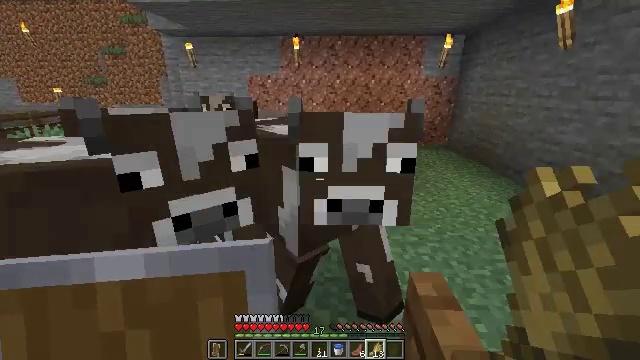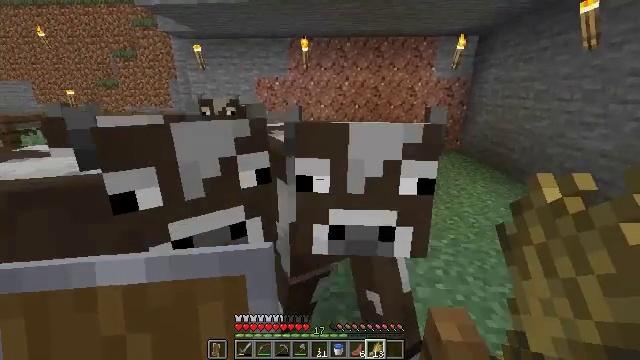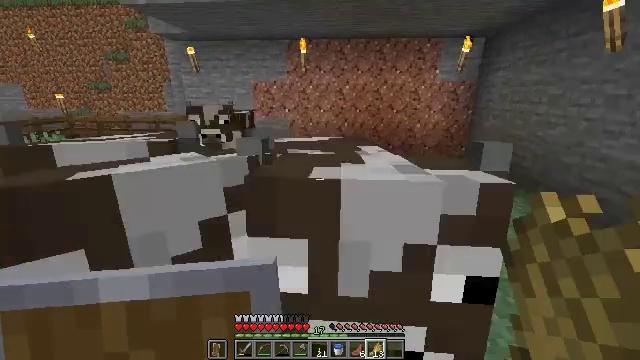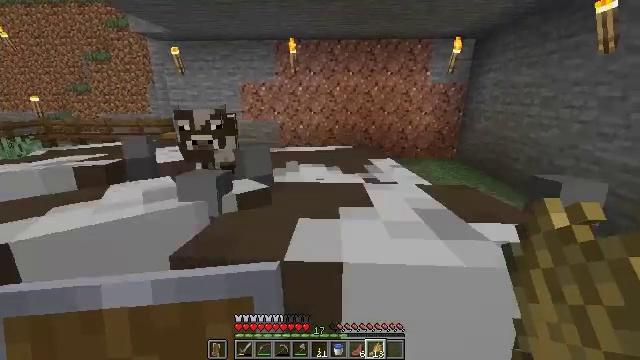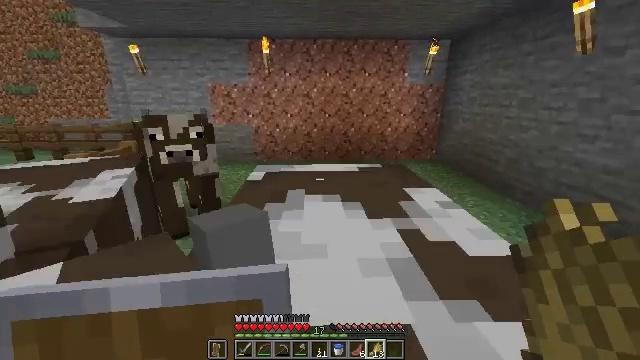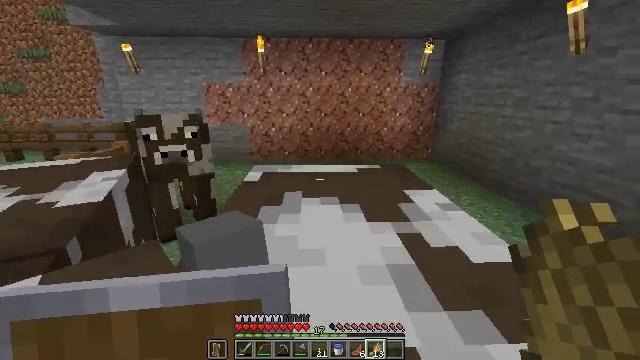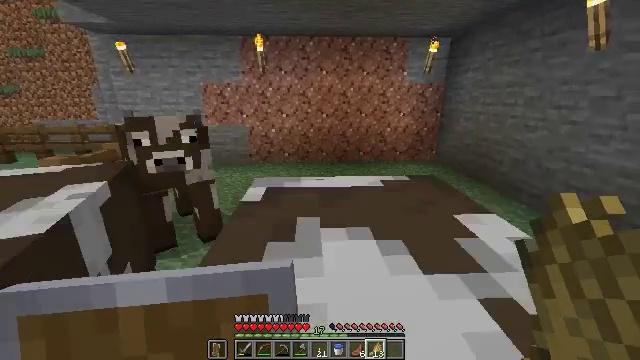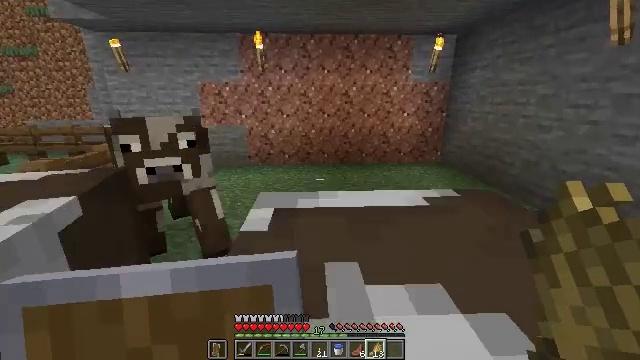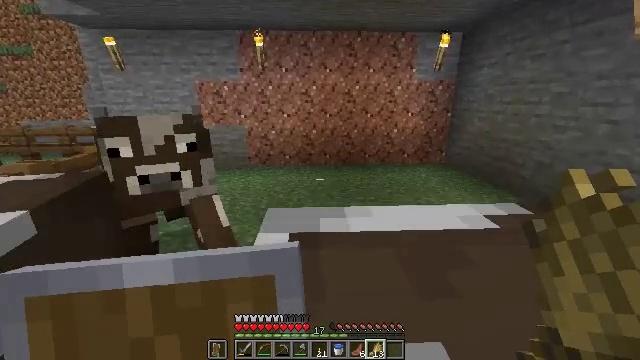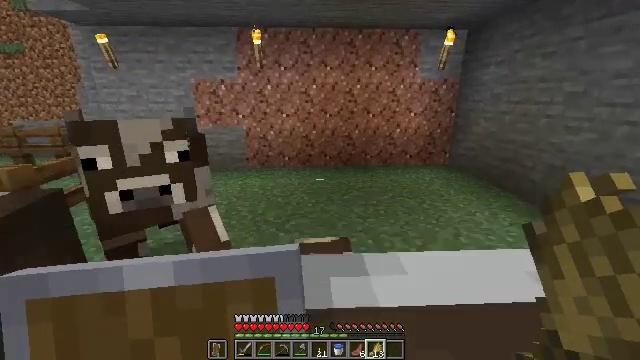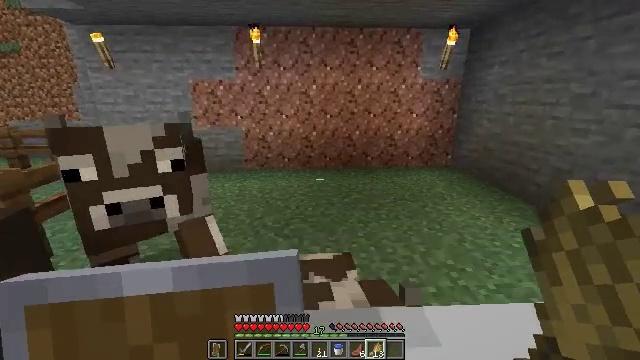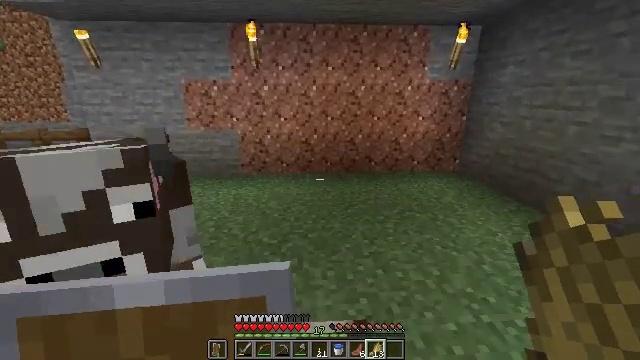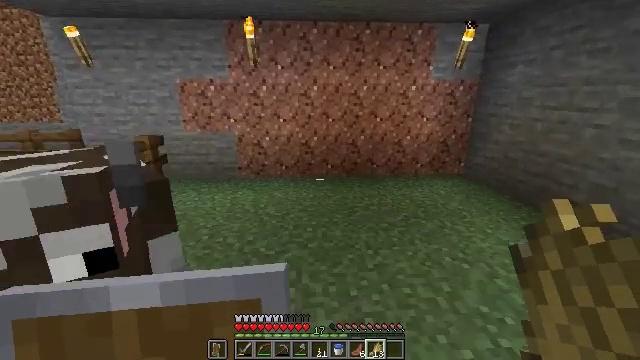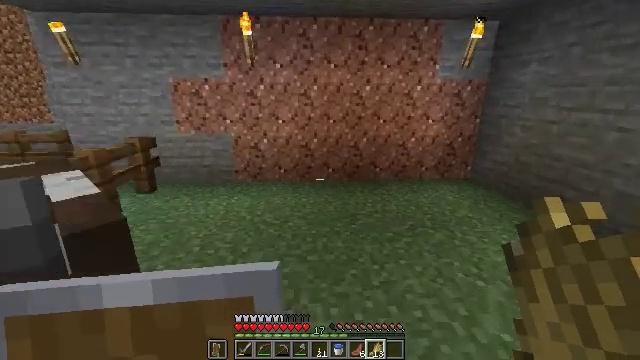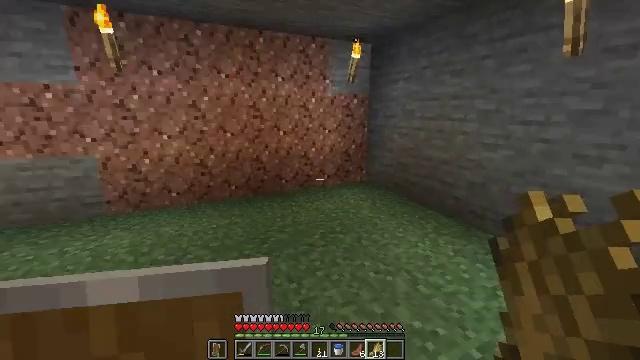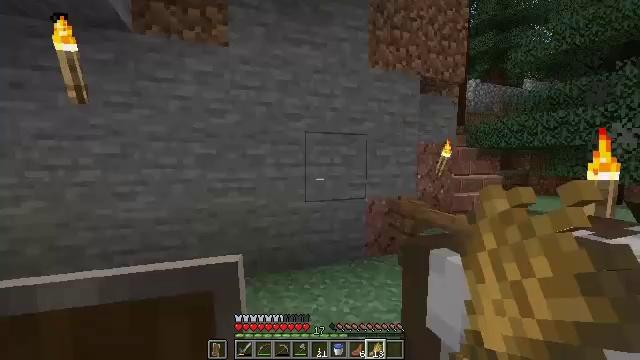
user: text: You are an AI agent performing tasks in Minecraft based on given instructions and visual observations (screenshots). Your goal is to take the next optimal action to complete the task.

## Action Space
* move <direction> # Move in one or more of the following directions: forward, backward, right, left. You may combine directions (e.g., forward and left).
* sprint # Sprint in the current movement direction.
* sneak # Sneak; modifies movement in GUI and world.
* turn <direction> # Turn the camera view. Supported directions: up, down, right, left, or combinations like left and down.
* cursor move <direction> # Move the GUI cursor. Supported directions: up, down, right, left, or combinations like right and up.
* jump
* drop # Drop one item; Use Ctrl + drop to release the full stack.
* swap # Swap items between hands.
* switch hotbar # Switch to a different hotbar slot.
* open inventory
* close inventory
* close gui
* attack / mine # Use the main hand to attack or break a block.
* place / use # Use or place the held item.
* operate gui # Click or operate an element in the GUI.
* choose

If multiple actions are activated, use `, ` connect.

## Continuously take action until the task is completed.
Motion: motion action
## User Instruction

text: Mine the spruce fence.
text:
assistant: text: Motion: move forward, turn left
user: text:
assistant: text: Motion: move forward
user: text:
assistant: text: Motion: move forward, turn right
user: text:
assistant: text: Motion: move forward, turn right
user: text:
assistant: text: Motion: move forward
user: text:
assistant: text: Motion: move forward
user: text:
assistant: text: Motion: move forward
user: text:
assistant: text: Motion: move forward
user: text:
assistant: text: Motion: move forward
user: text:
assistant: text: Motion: move forward
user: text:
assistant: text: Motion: move forward
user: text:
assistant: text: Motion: move forward
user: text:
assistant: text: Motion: move forward
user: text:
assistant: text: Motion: move forward, turn right and up
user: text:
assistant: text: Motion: move forward and move left, turn right and up
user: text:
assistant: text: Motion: move forward and move left, turn right and up
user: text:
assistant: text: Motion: move forward and move left
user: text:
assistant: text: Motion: move left
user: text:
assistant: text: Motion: move back and move left, turn right and up
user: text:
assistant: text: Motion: move back and move left, turn right and down
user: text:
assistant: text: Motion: move back and move left, turn right and down
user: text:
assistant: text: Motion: move back, turn right
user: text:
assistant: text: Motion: move back
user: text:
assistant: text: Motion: move back
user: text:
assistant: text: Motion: move back
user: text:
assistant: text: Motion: move back
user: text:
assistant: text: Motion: move back, jump
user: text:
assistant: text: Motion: move back, turn right and down, jump
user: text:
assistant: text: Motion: move back, turn down
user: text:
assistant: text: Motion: move back, turn down